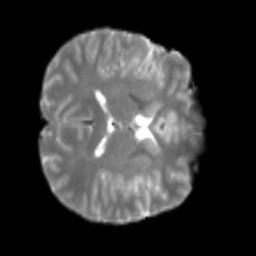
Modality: T2w
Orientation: axial
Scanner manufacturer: siemens
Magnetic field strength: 3 T
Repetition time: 4 s
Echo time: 0.0594 s